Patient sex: M
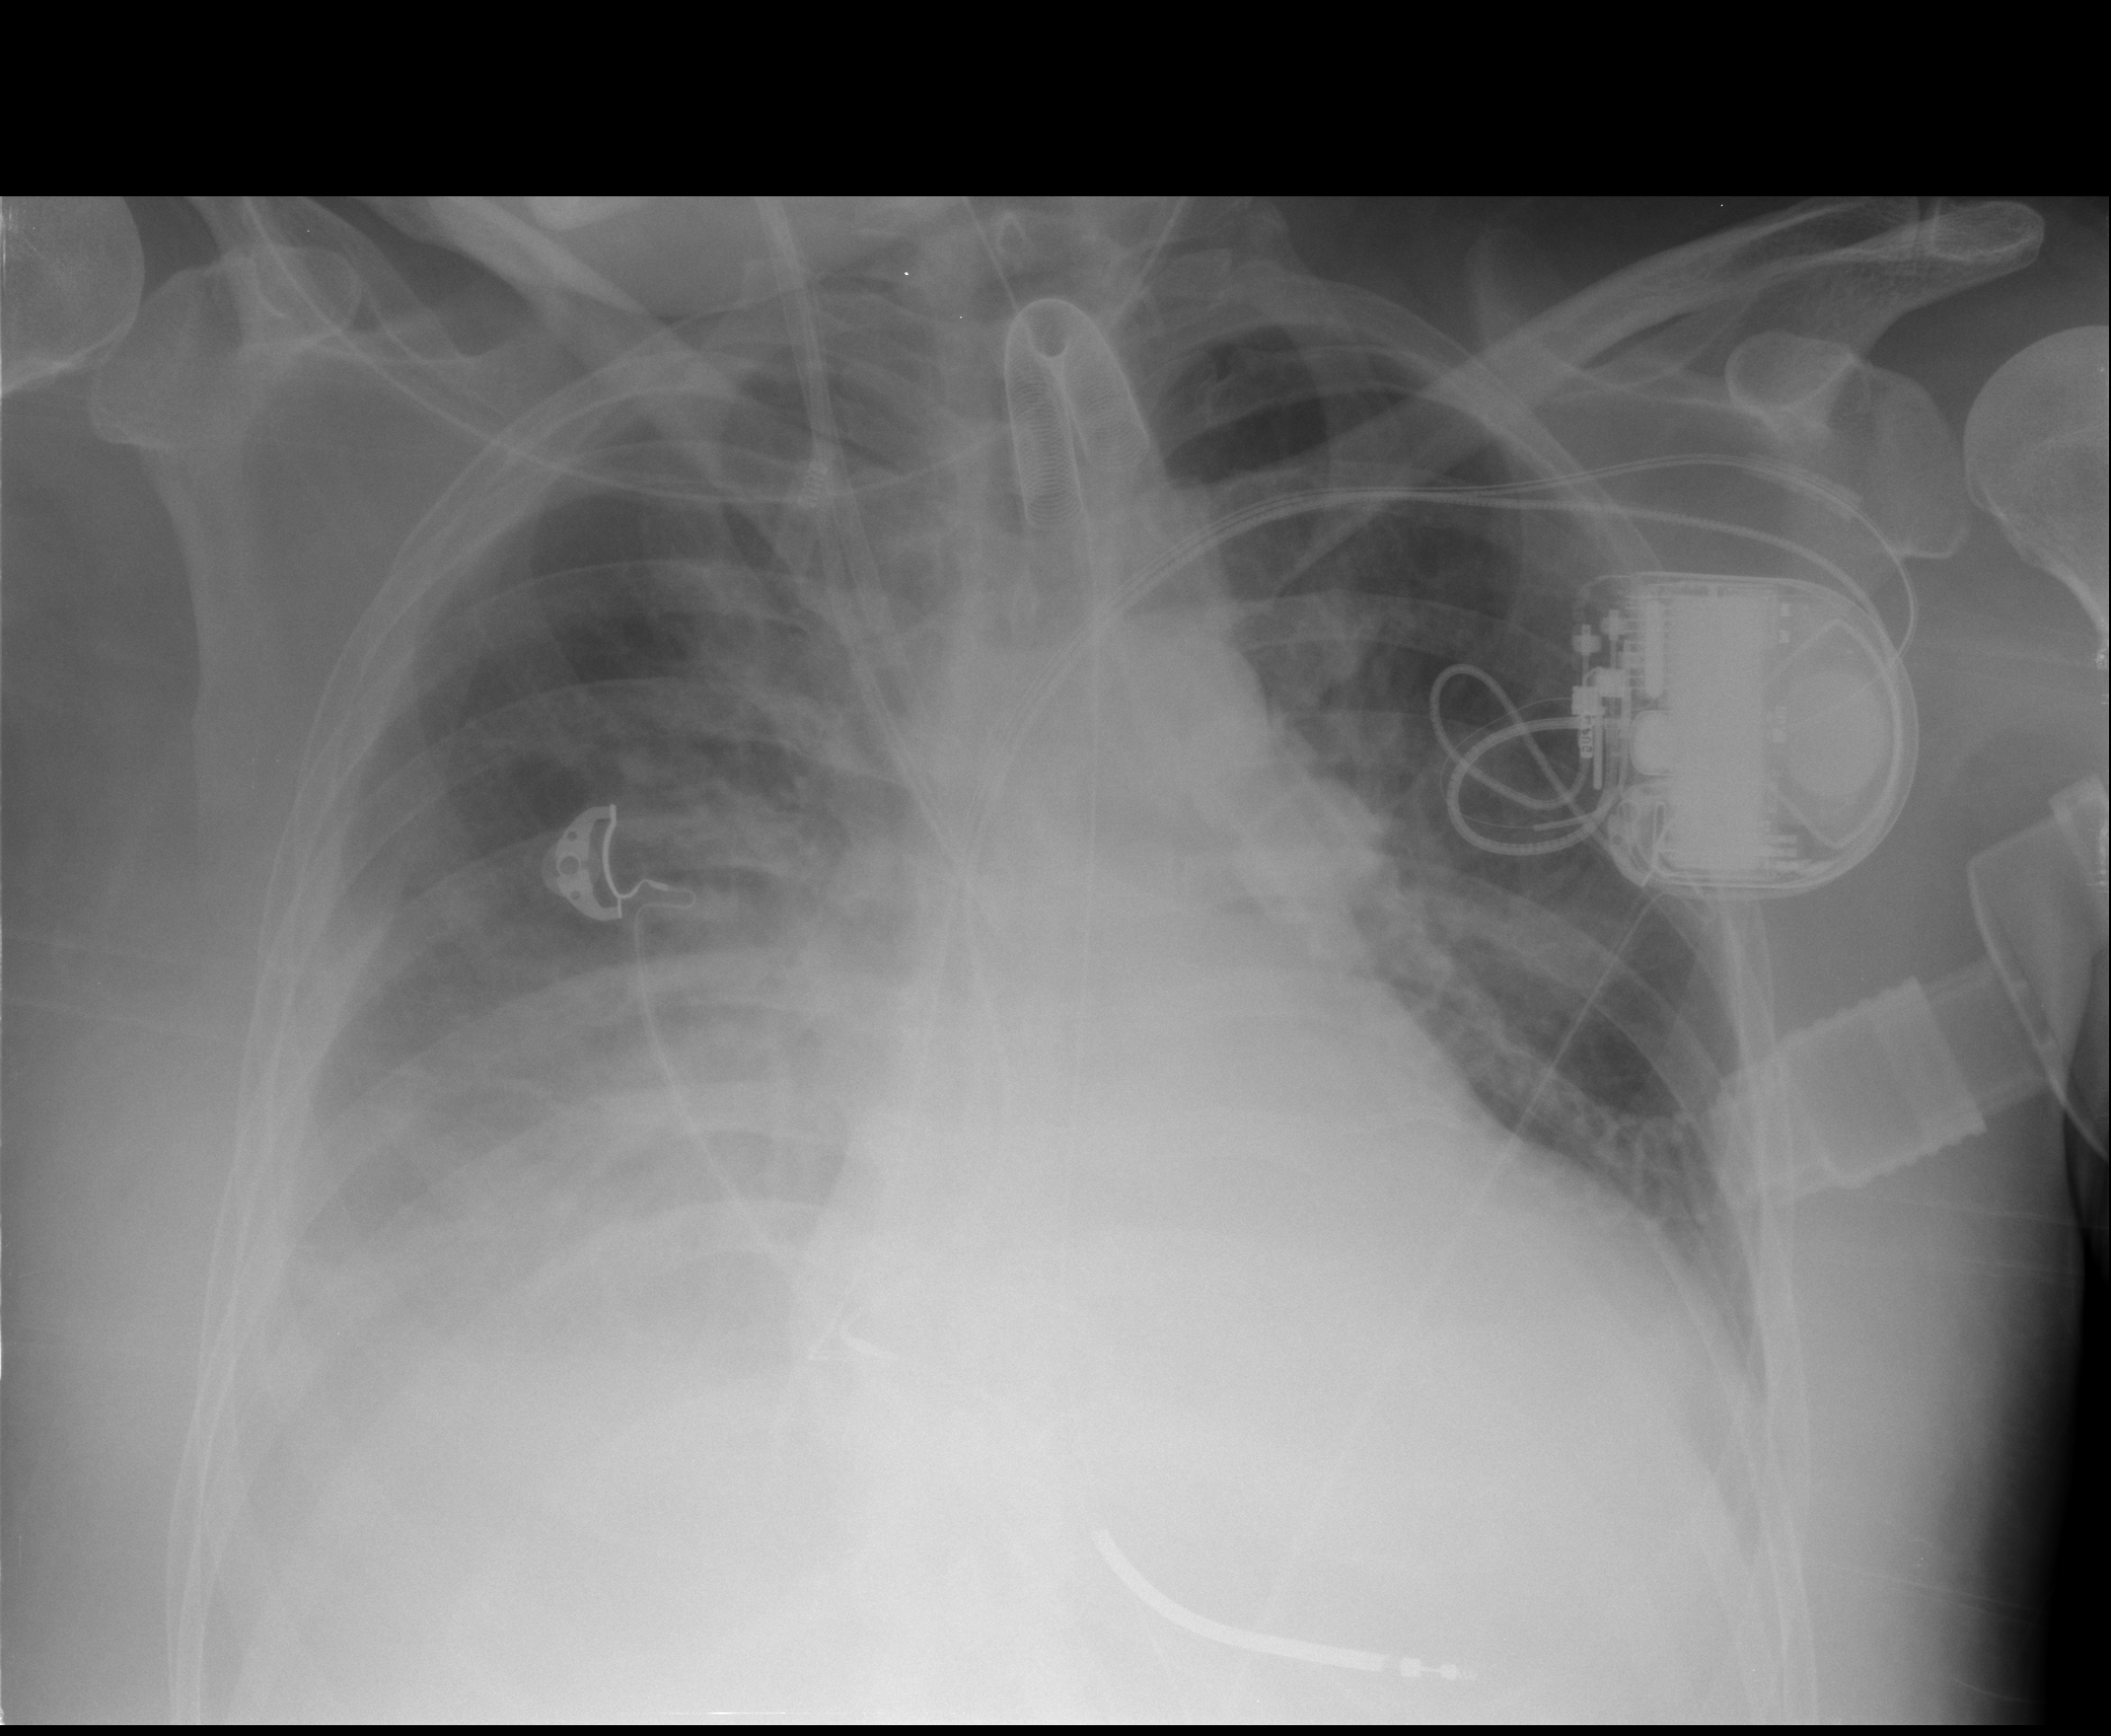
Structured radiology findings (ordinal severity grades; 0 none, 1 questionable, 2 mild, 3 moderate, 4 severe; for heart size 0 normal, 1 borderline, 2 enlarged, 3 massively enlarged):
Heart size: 2
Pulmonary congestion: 2
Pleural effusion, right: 2
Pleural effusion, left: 1
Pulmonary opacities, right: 2
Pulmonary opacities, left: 2
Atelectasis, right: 3
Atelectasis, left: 2